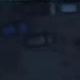
Vehicle type: Car